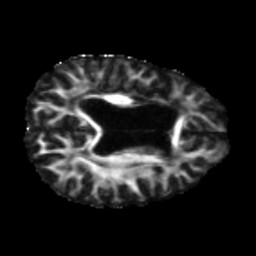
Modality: FA
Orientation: axial
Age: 63
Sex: female
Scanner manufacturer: siemens
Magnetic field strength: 3 T
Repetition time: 5.47 s
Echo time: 0.0854 s